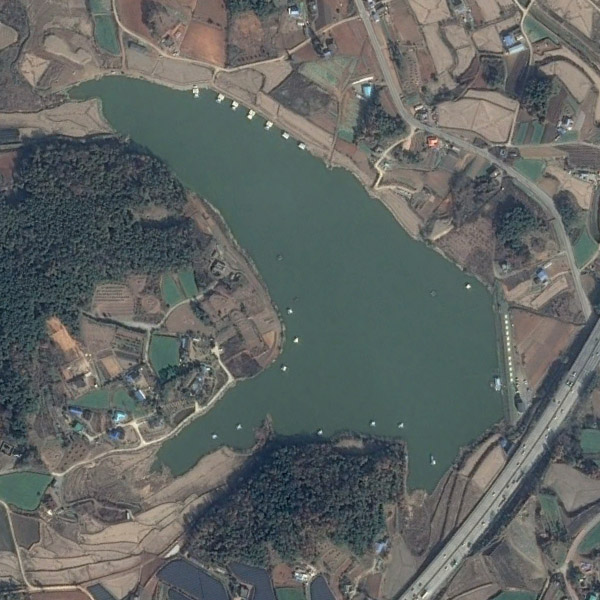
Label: Pond